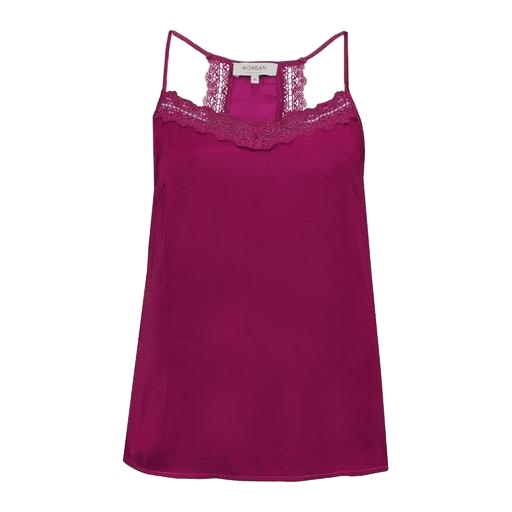
pink strappy top lace, camisole top, longline cami, white background